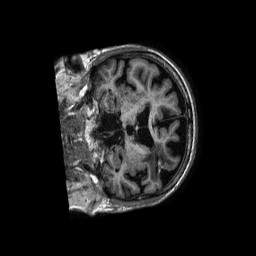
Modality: T1w
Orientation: coronal
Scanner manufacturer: philips
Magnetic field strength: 1.5 T
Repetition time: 0.008441 s
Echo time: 0.00388 s